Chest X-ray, PA view. Patient: 53 years old, sex F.
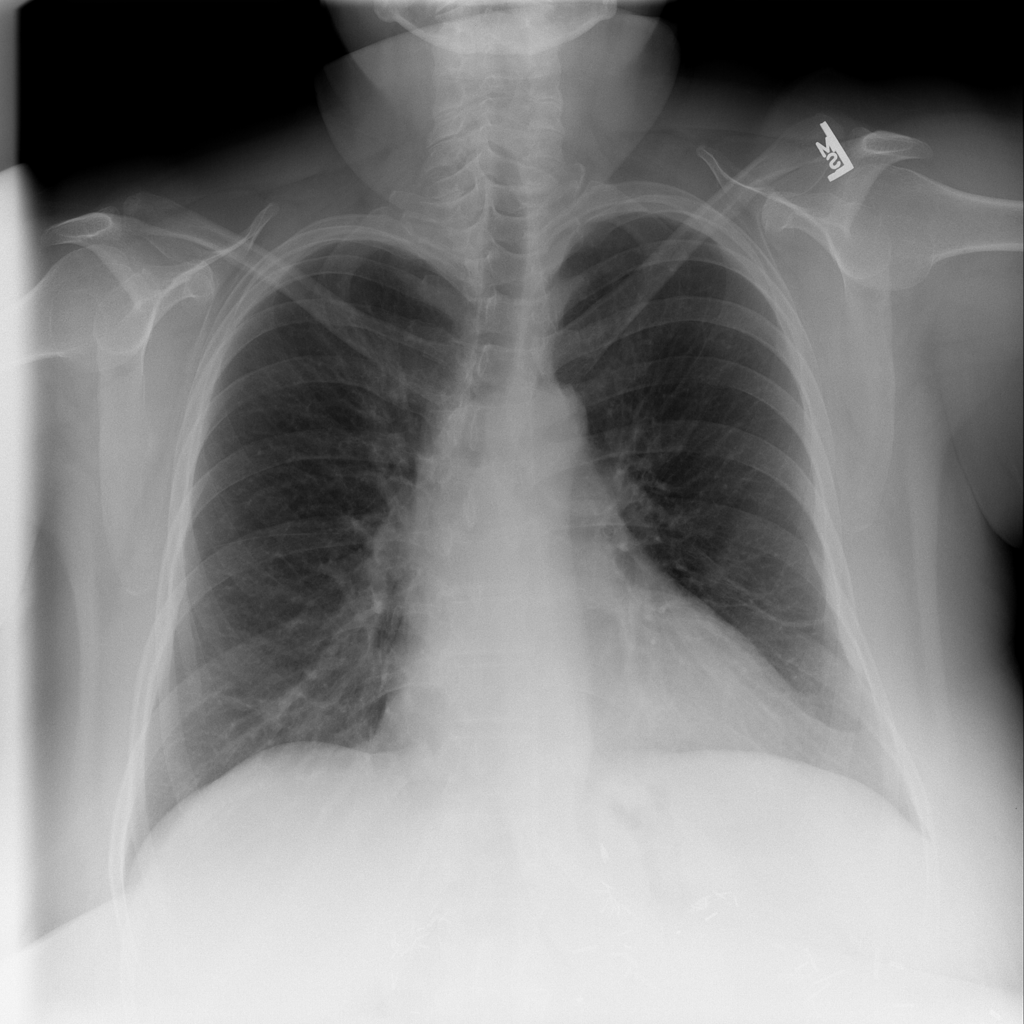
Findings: No Finding